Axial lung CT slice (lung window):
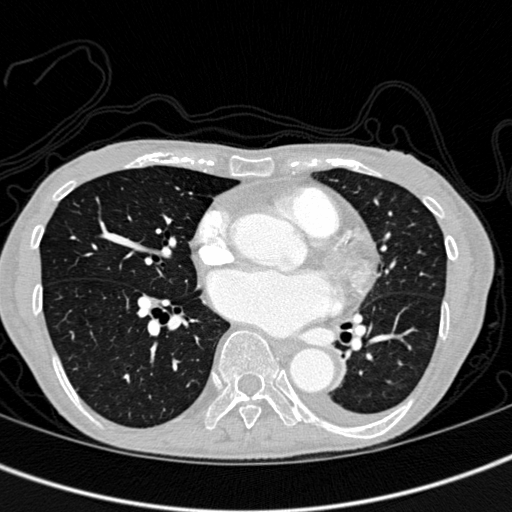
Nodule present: no